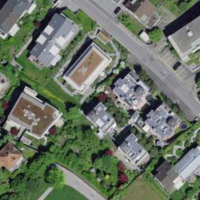
EUNIS habitat code: 54
Species observed at this site:
Sympetrum striolatum